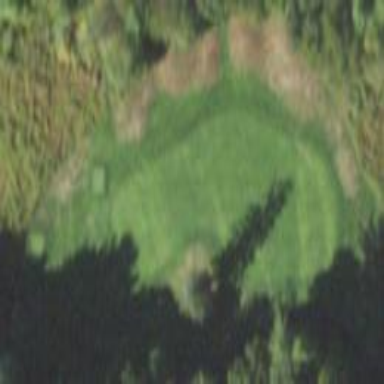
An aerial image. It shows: Area of rough grass used for golf.